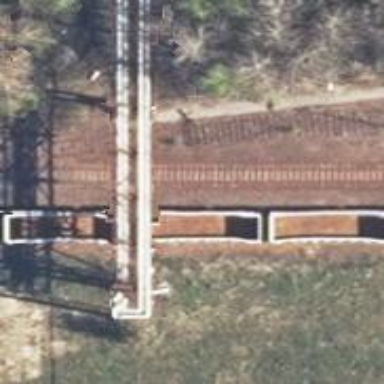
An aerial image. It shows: Railway switch.